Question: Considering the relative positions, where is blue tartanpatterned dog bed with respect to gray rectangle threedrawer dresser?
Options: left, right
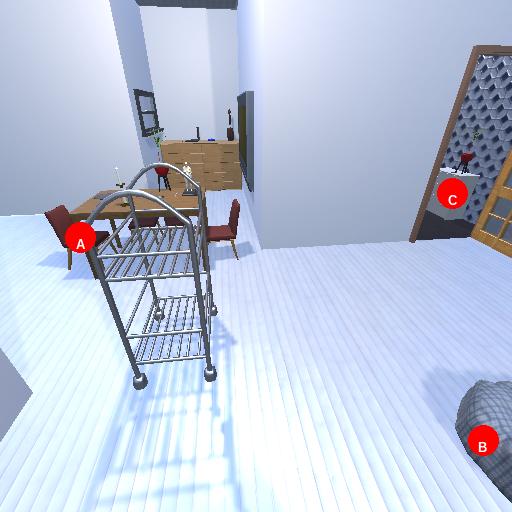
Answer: left